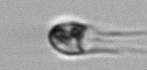
Label: Balanion